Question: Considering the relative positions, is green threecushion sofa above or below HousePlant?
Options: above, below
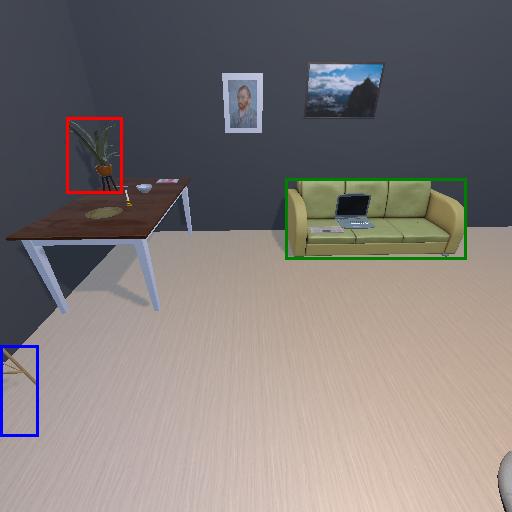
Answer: above